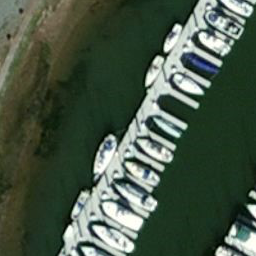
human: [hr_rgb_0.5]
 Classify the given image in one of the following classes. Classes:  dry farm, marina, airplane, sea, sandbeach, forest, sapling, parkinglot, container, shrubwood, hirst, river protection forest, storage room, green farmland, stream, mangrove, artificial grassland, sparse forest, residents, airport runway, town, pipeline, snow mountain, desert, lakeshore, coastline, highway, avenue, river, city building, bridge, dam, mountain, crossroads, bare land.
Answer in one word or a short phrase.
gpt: marina